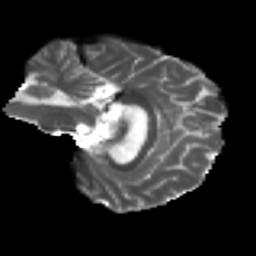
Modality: T2w
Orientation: sagittal
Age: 36
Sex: female
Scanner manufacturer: ge
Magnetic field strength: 3 T
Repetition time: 7.8 s
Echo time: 0.0606 s